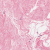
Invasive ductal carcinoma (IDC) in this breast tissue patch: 0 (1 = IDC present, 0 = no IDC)